Aerial crown-view tile of a tropical tree (Barro Colorado Island, Panama), acquired 20240918:
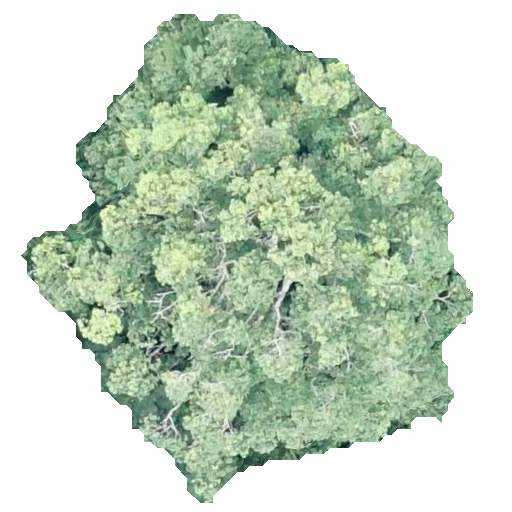
Species: Ocotea leptobotra
GBIF accepted scientific name: Ocotea leptobotra
Crown area: 218.301 m²